Question: I want to do when I click on icon add, it will generate a list of array which I have declare. The list have its own container which have different header 'Surat Rasmi permohonan, surat lantikan peguam'. my current problem is the 3 list comes at once and wrong method on calling my 'header'. Here is my coding. Please refer to it.
Hoping someone can enlighten and help me on this. I am using stateful widget for my UploadDoc function.

<URL>
'''
class UploadDoc extends StatefulWidget {
const UploadDoc({ Key? key }) : super(key: key);
@override
State<UploadDoc> createState() => _UploadDocState();
}
class _UploadDocState extends State<UploadDoc> {
final List<dynamic> listSelection = [
{
'id': 0,
'header':'Surat Rasmi Permohonan',
'title': 'Muat Naik Surat Rasmi',
},
{
'id': 1,
'header':'Surat Lantikan Peguam',
'title': 'Muat Naik Surat Rasmi',
},
{
'id': 2,
'header':'Surat hubungan peguam dan pemilik daftar',
'title': 'Muat Naik Surat Rasmi',
},
];
dynamic _selected = 0;
int index = 0;
//int _count =0;
//late List<Widget> _upload = new List.generate(_count, (int i) => UploadDoc());
void add() {
setState(() {
listSelection.insert(0, 0);
});
}
@override
Widget build(BuildContext context) {
return Column(
children: [
SizedBox(
height: 200.0,
width: 400.0,
child: ListView.builder(
itemCount: listSelection.length,
itemBuilder: (BuildContext context, int index) {
return Column(
children: [
Container(
width: double.infinity,
height: 30,
color: Colors.grey,
child: Row(
mainAxisAlignment: MainAxisAlignment.start,
children: [
const SizedBox(width: 10),
Text(listSelection[index]['header'], style: TextStyle(color: Colors.black, fontWeight: FontWeight.bold)),
],
)
),
ListTile(
title: Text(listSelection[index]['title']),
leading: IconButton(
icon: Icon(Icons.add_circle_outline),
onPressed: add,
),
)] ,
);
},
),
),
const Divider(thickness: 1)
],
);
}
}
'''
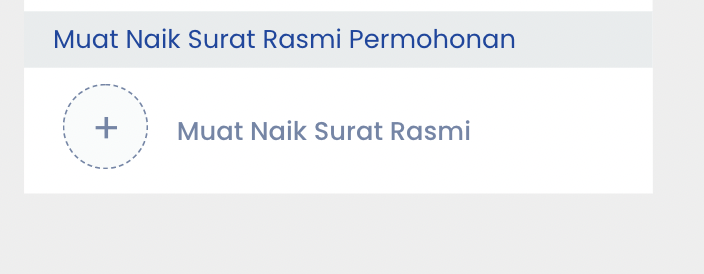
Answer: Don't declare anything inside 'build' method. Theses variable will reinitialize on state change. Better approach is using <URL>.
Next important things to control the index range on count increment,
'''
class _UploadDocState extends State<UploadDoc> {
final List<dynamic> listSelection = [
{
'id': 0,
'header': 'Muat Naik Surat Rasmi Permohonan',
'icon': Icon(Icons.add_circle_outlined),
'title': 'Muat Naik Surat Rasmi',
},
{
'id': 1,
'header': 'Surat Lantikan Peguam',
'icon': Icon(Icons.add_circle_outlined),
'title': 'test',
},
{
'id': 2,
'header': 'Surat hubungan peguam dan pemilik daftar',
'icon': Icon(Icons.add_circle_outlined),
'title': 'test',
},
];
int _selected = 0;
int index = 0;
int _count = 1;
late List<Widget> _upload = List.generate(_count, (int i) => UploadDoc());
@override
Widget build(BuildContext context) {
return ListView.separated(
itemCount: _count,
itemBuilder: (context, index) {
return Column(
children: [
Container(
width: double.infinity,
height: 30,
color: Colors.grey,
child: Row(
mainAxisAlignment: MainAxisAlignment.start,
children: [
SizedBox(width: 10),
Text(listSelection[index]['header'],
style: TextStyle(
color: Colors.black, fontWeight: FontWeight.bold)),
],
)),
ListTile(
leading: listSelection[index]['icon'],
title: Text(listSelection[index]['header']),
onTap: _addNewUploadDoc,
),
],
);
},
separatorBuilder: (context, index) => const Divider(thickness: 1),
);
}
void _addNewUploadDoc() {
setState(() {
if (_count < listSelection.length) {
_count = _count + 1;
}
});
}
}
'''